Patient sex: M
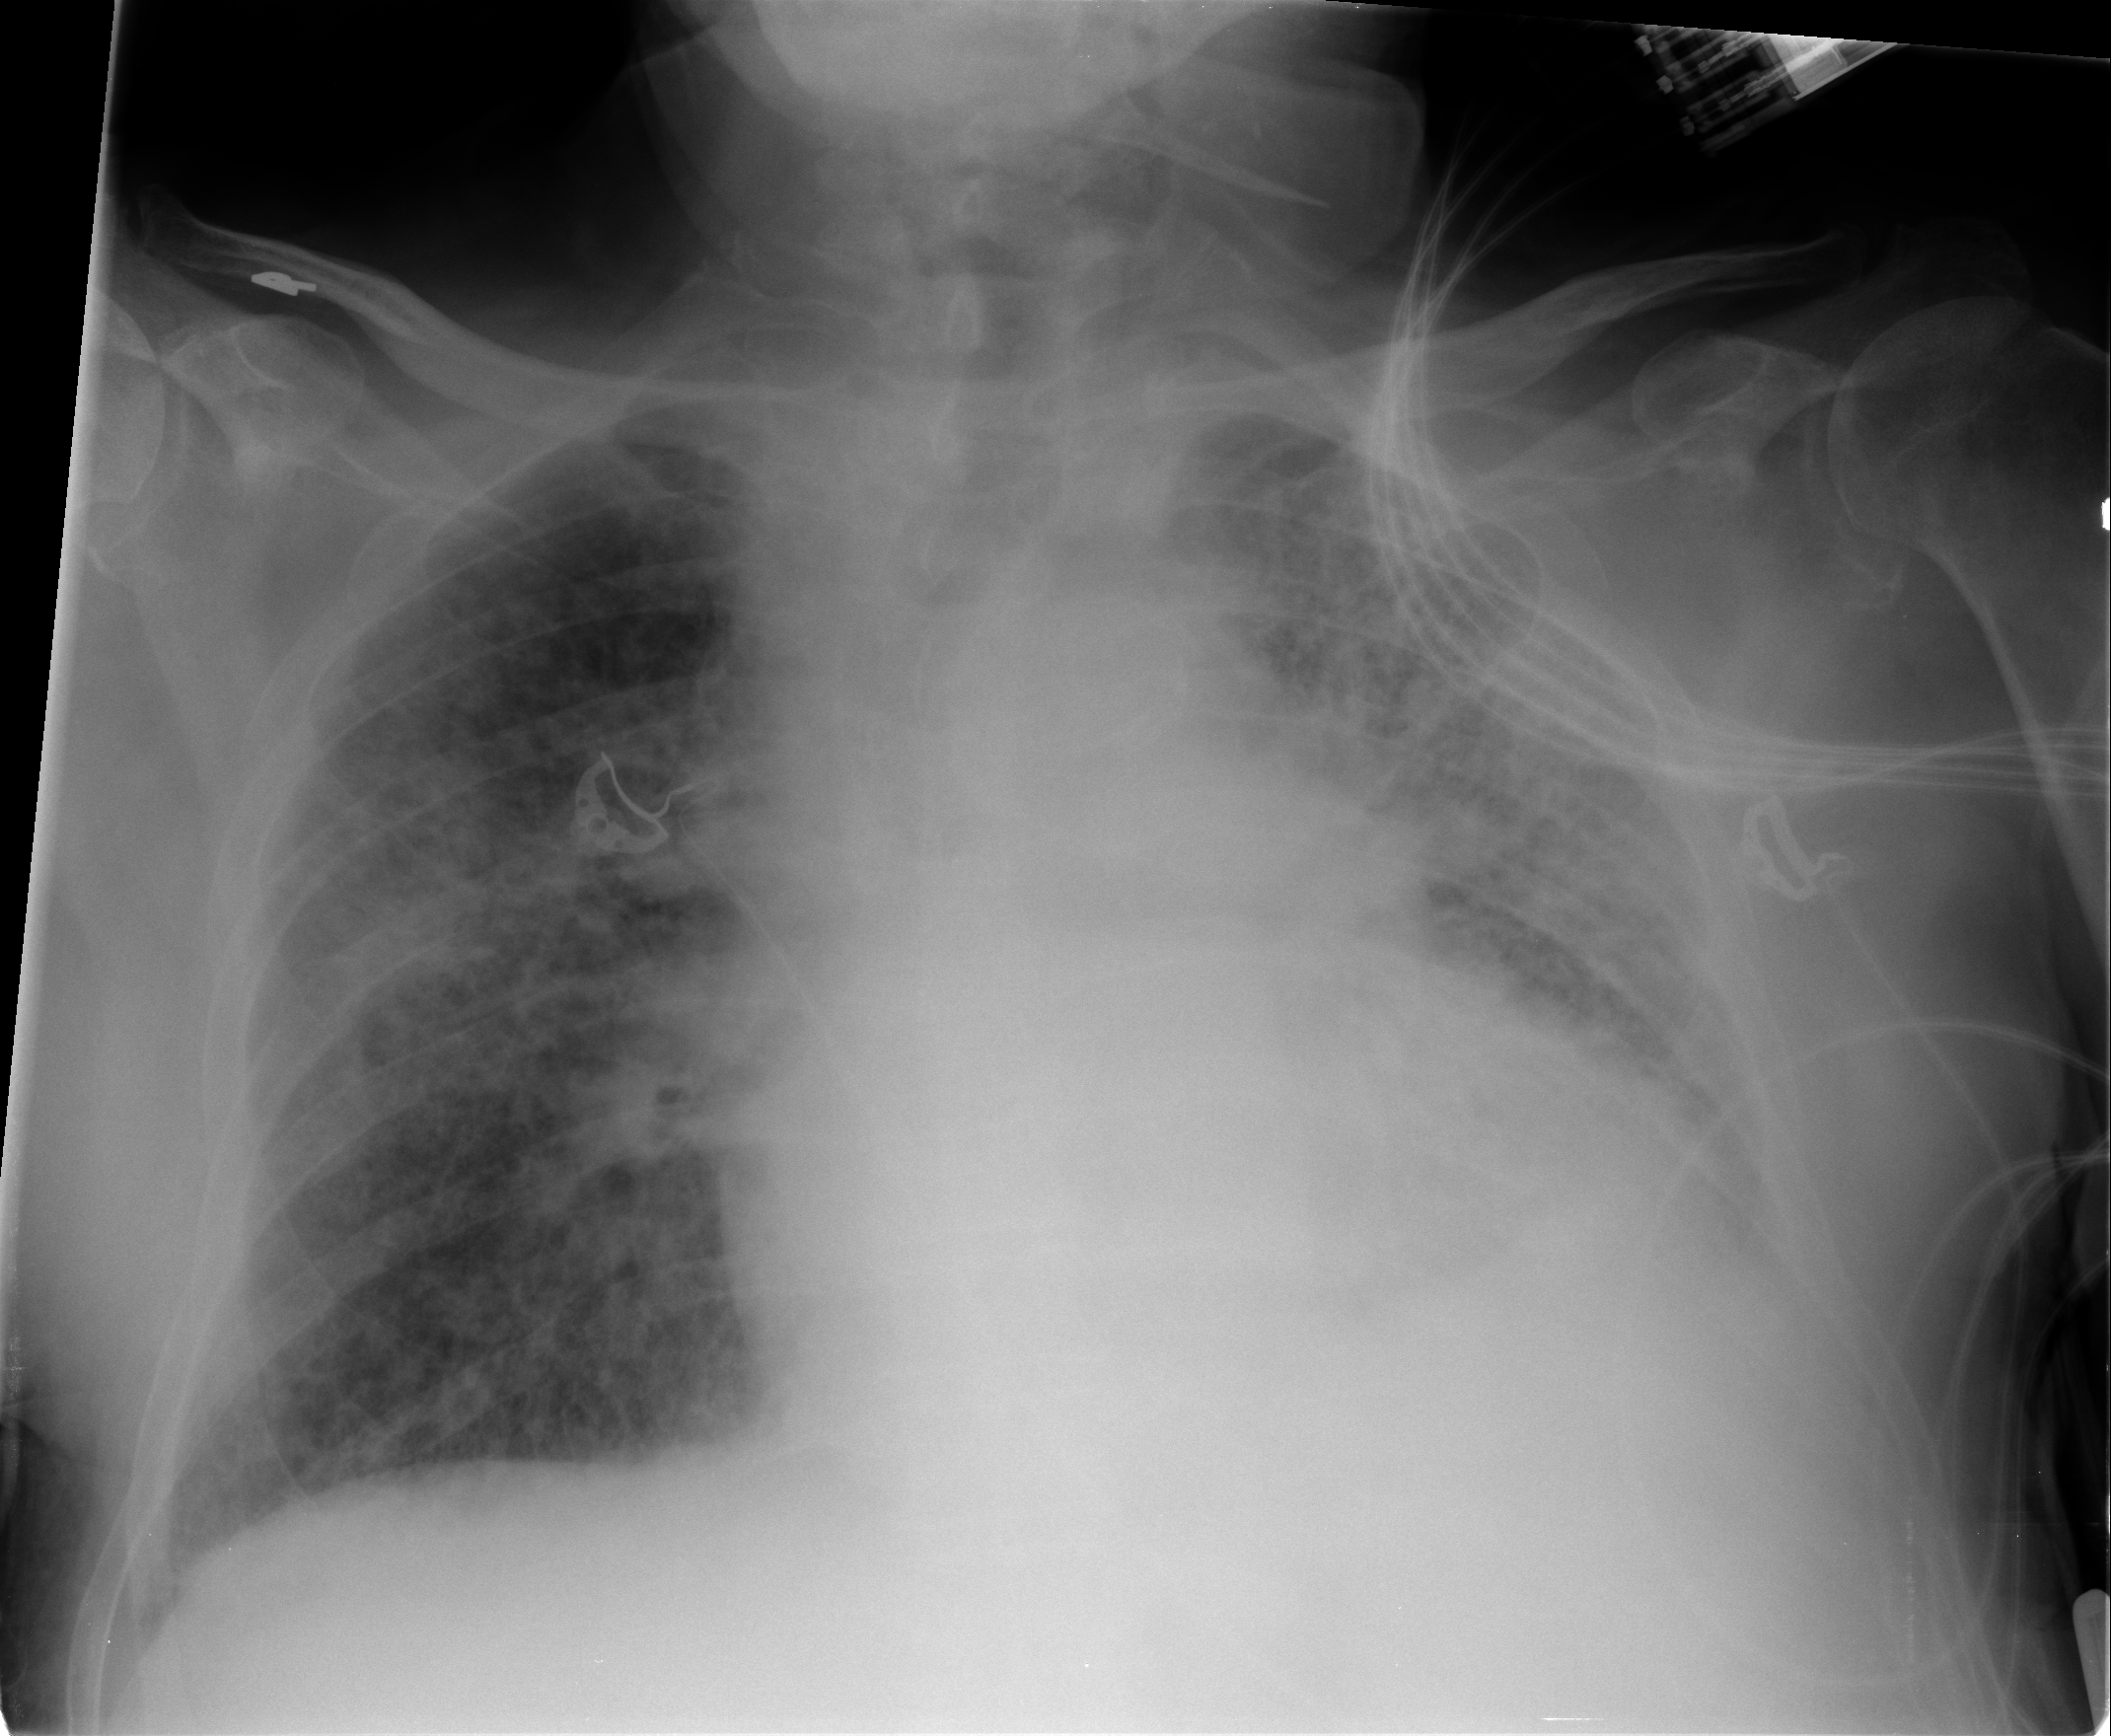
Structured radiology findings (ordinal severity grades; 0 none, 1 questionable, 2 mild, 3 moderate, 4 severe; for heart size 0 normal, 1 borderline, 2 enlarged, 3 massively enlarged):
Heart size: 3
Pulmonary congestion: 3
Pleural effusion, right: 0
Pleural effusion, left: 2
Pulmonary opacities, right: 2
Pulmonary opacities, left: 3
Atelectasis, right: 0
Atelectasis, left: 2